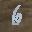
Label: 6